Field crop: tomato
Growth stage: 1
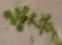
Species: portulaca